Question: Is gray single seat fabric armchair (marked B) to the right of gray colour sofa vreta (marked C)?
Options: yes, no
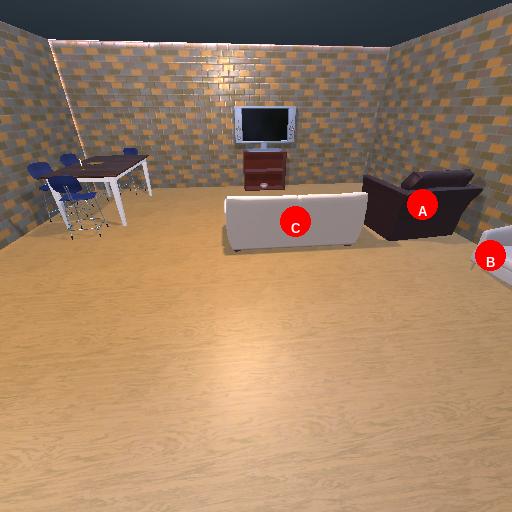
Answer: yes